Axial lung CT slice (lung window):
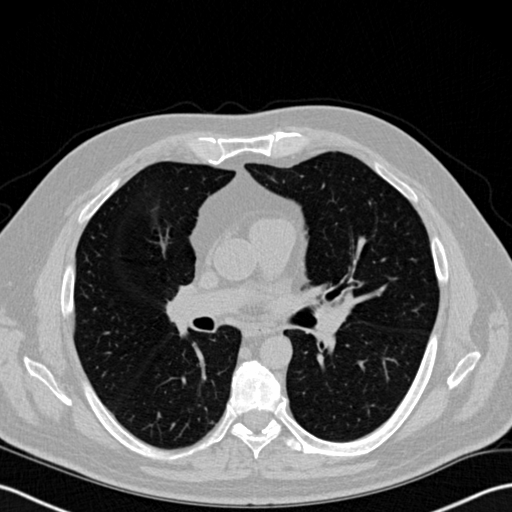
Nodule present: no